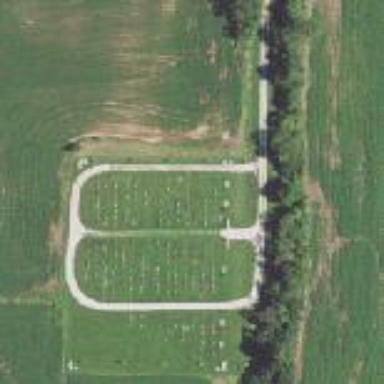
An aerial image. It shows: Cemetery.